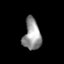
Tissue: skin
Cell type: Endothelial cells
Senescence score: 0.6769
Nuclear area (px): 528
Mean DAPI intensity: 149.958